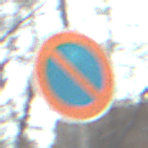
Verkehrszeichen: EingeschraenktesHalteverbot
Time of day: MorningAfternoon
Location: Outdoor (Suburban)
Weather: PartlyCloudy
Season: NotSpecified
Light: Natural